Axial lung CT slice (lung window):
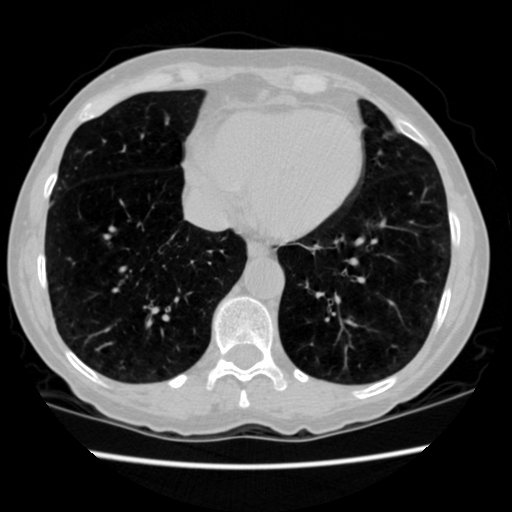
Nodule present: no